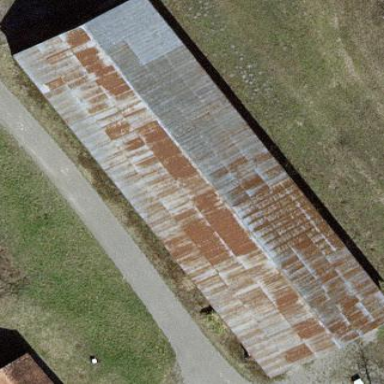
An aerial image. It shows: Shed building.